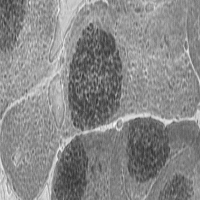
Label: prophase